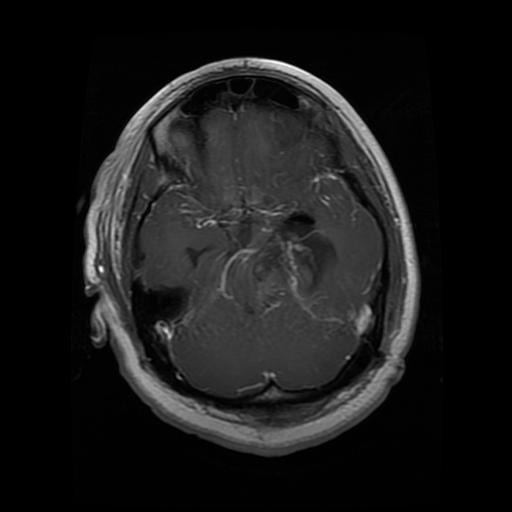
Label: glioma